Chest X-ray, AP view. Patient: 46 years old, sex M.
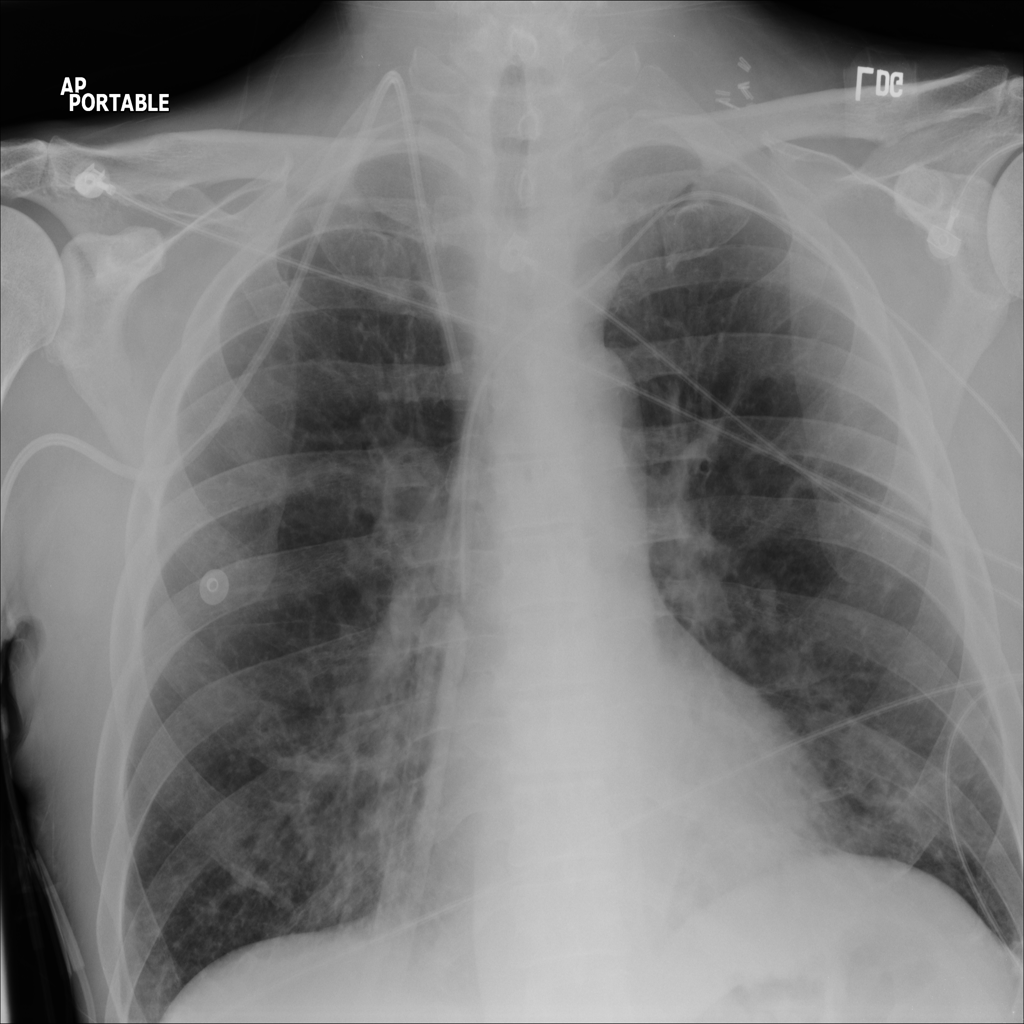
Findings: Infiltration